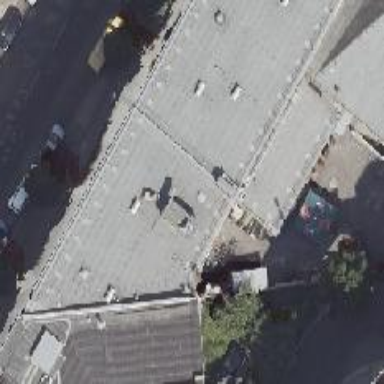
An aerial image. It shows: Commercial building.